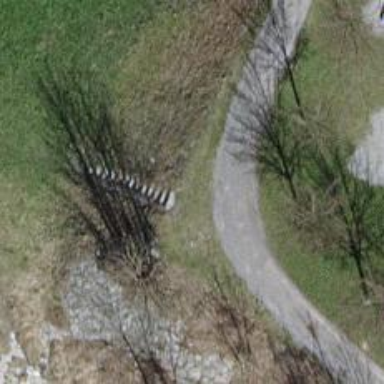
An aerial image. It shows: Grassy path.